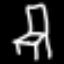
Label: chair